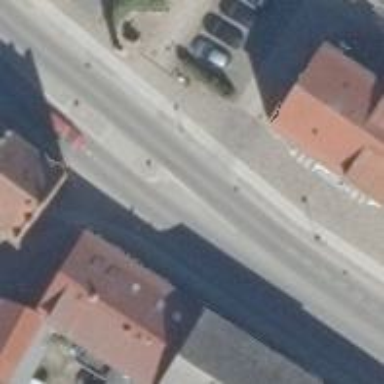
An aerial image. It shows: Secondary road with asphalt surface. There are sidewalks on both sides and shared lane for cycling.